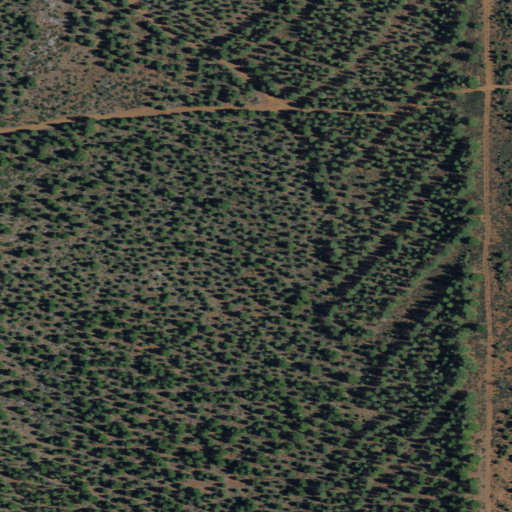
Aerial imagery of plain(s) in California named Lower Brockman Flat containing evergreen forest, shrub, and open development